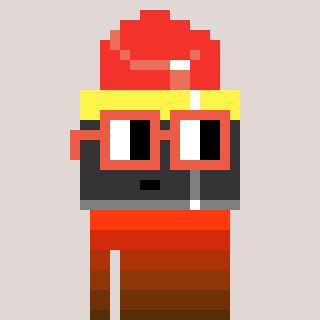
a pixel art character with square orange glasses, a lipstick-shaped head and a grayscale-colored body on a warm background